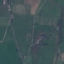
Land use / land cover: Pasture